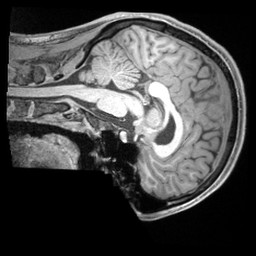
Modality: T1w
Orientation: sagittal
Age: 21
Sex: male
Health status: ill
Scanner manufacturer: siemens
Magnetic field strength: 3 T
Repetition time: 2.2 s
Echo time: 0.00218 s